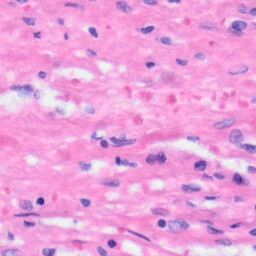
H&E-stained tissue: Liver